Question: I am trying to integrate Apple Push Notification Service based on Urban Airship,Am trying implements this two links <URL> .Unfortunately i getting error .
No Such File Or Directory , I tried delete and drag again Airship folder in My project and Quit and Open 'Xcode'. How can i over come this problem?
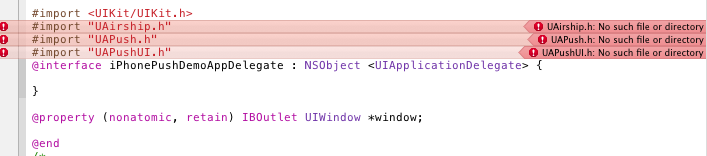
Answer: At Last i found the mistake please refer <URL>